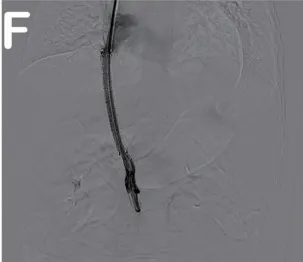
Computed tomography, esophagogastroduodenoscopy, and portography. (F) Patency of portal vein and stent was confirmed by portography after stent placement. Black arrows indicate portal vein. White arrows indicate varices.
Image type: radiology (x_ray)